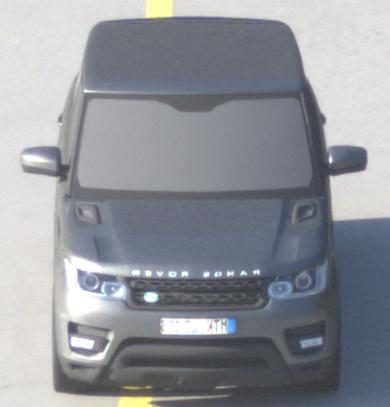
Make: Land Rover
Model: Range Rover Sport 5.0 V8 SC
Detailed model: Range Rover Sport (II)
Model produced from: 2013/09
Model produced until: 2015/07
Doors: 5
Color: gray
Road condition: wet road
Daytime: sunrise or sunset
Contrast: medium contrast